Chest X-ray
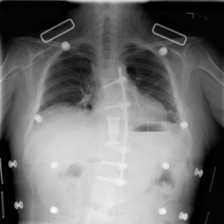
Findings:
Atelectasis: positive
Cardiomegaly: negative
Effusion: negative
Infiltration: negative
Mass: negative
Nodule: negative
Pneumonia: negative
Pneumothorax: negative
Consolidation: negative
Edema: negative
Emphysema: negative
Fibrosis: negative
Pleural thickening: negative
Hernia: negative